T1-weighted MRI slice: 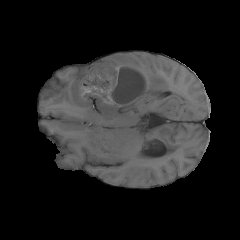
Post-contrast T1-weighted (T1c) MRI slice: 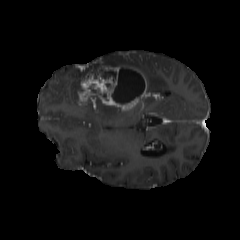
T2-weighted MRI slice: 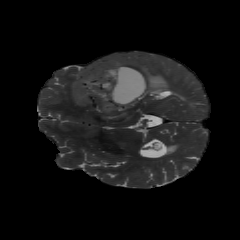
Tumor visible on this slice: yes